Question: I have an Access form which consist of many subforms ; the problem is that each subform has unwanted edge as shown in the following pic :

i want to hide this edge for each subform to reduce the form space ;i don't know if there any way to remove this edge just need any suggestions
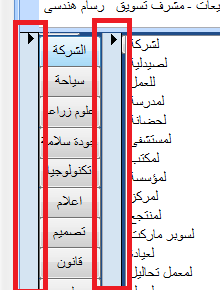
Answer: These can be disabled by turning off in the form's properties.
- - - -